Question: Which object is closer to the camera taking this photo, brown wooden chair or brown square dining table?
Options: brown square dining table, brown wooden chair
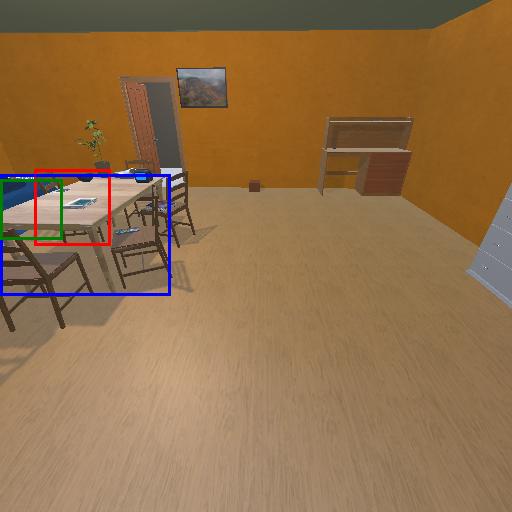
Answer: brown square dining table